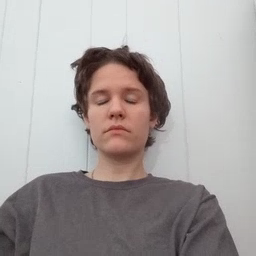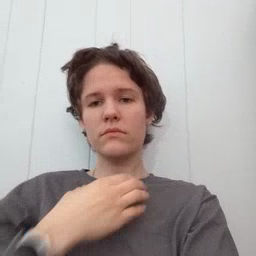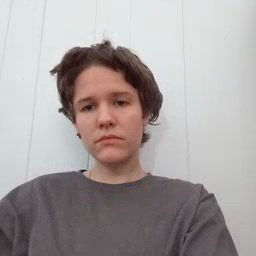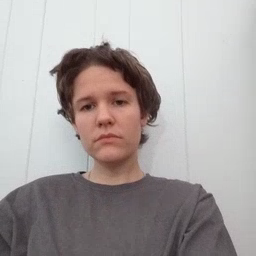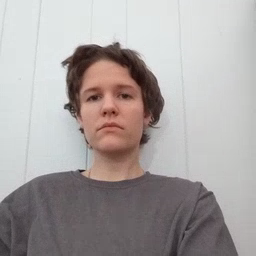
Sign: hungry